五年级 · 算术
先估计下面算式的得数比 80 大还是比 80 小, 再用线连一连。
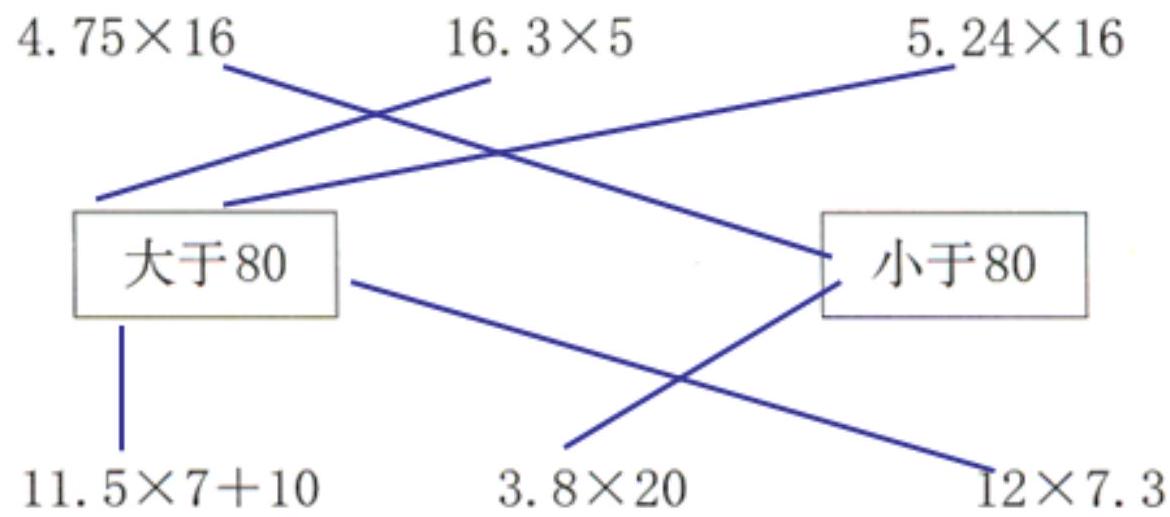
答案: 